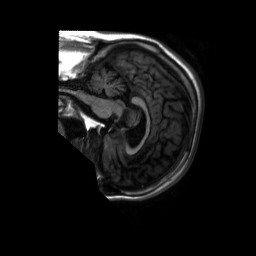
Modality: T1w
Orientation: sagittal
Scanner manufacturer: philips
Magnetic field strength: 3 T
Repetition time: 2 s
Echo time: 0.02 s